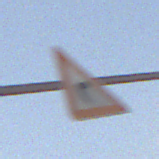
Verkehrszeichen: KurveRechts
Umgebung: Outdoor, Nature
Tageszeit: MorningAfternoon
Wetter: PartlyCloudy
Licht: Natural
Jahreszeit: NotSpecified
Kontrast: HighContrast